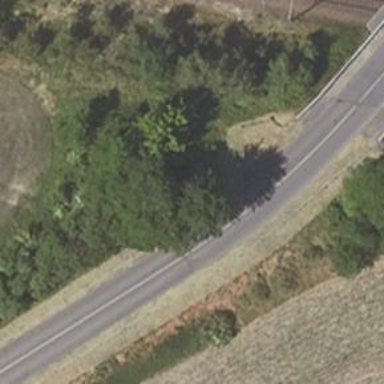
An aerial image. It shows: Tertiary road with asphalt surface and embankment.